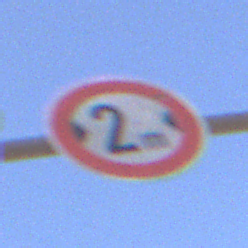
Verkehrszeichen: TatsaechlicheBreite2
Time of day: SunriseSunset
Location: Outdoor (Nature)
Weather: Clear
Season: NotSpecified
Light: Natural